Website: walmart
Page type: address-validator
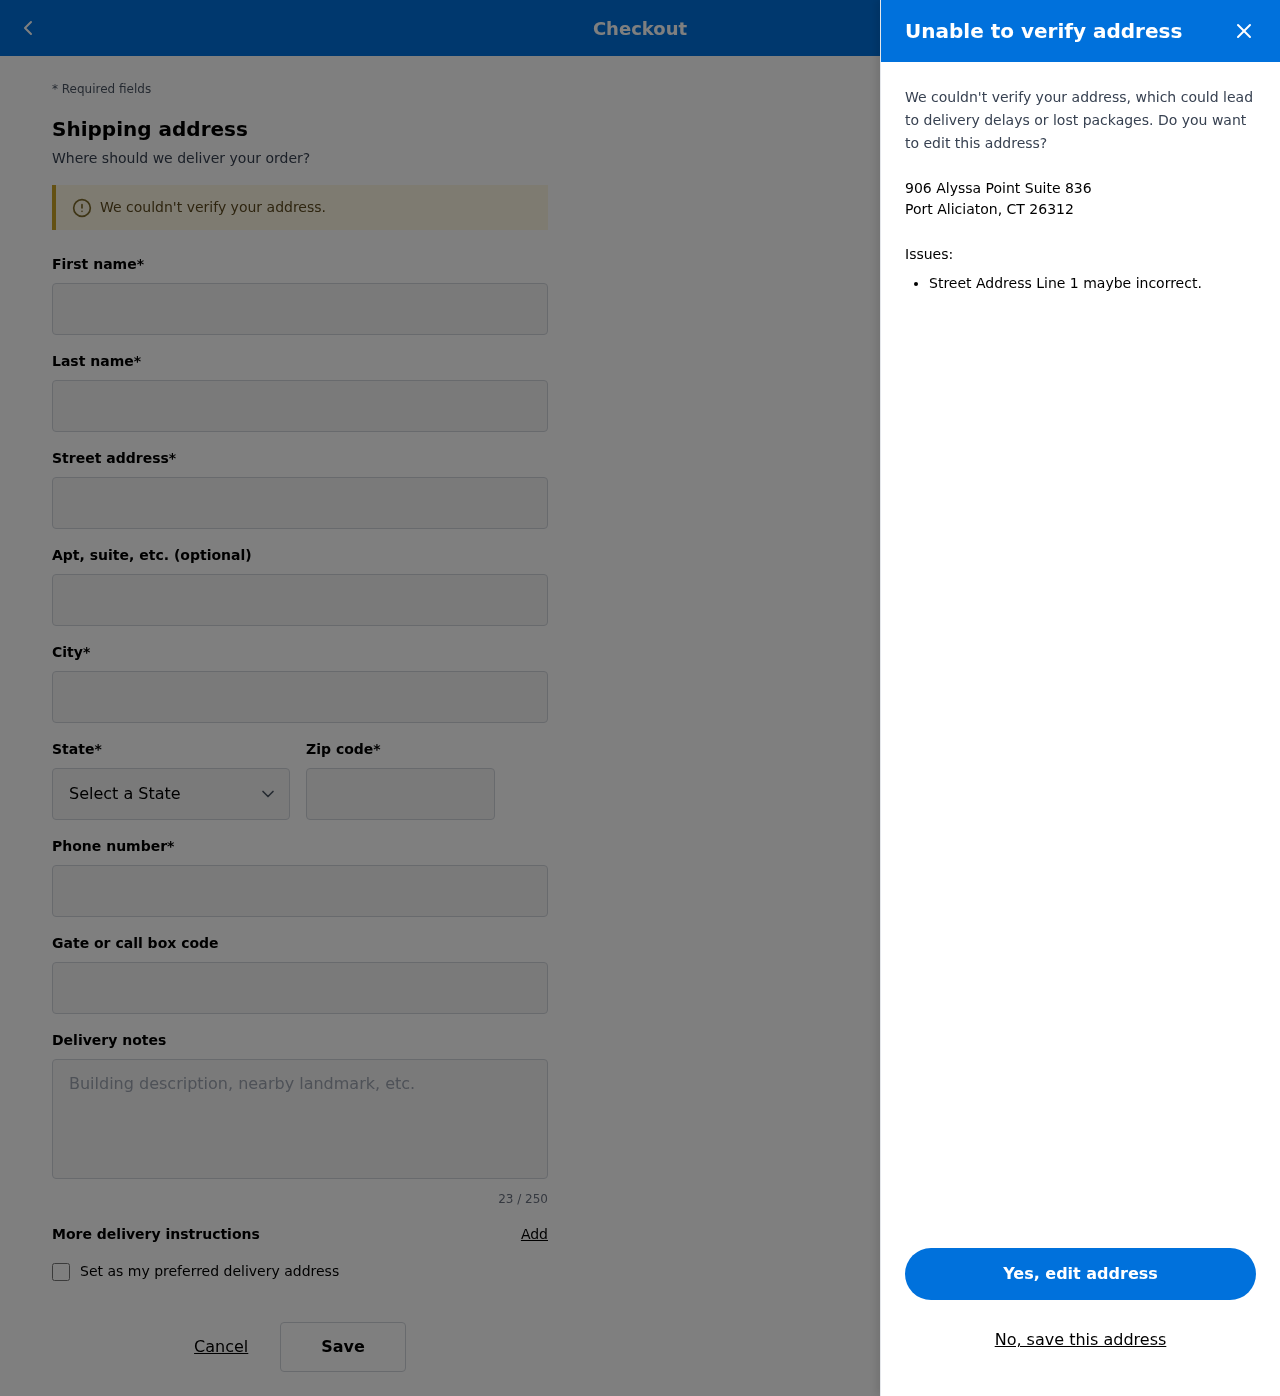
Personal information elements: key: PII_CITY_STATE_ZIP
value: Port Aliciaton, CT 26312
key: PII_DELIVERY_INSTRUCTIONS
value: Place in package locker
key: PII_STATE_ABBR
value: CT
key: PII_STREET
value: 906 Alyssa Point Suite 836
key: PII_FIRSTNAME
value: Tommy
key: PII_LASTNAME
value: Sharp
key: PII_STREET2
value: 176 Bowers Park Apt. 222
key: PII_CITY
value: Port Aliciaton
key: PII_POSTCODE
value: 26312
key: PII_PHONE
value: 7948279225
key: PII_SECURITY_CODE
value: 2474